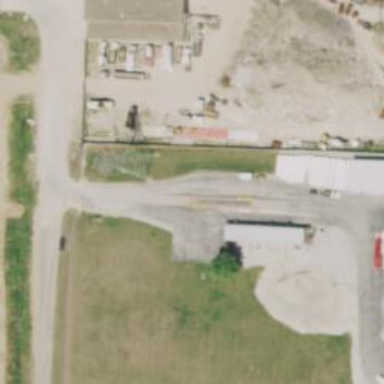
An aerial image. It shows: Weighbridge facility.